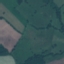
Land use / land cover class: Pasture